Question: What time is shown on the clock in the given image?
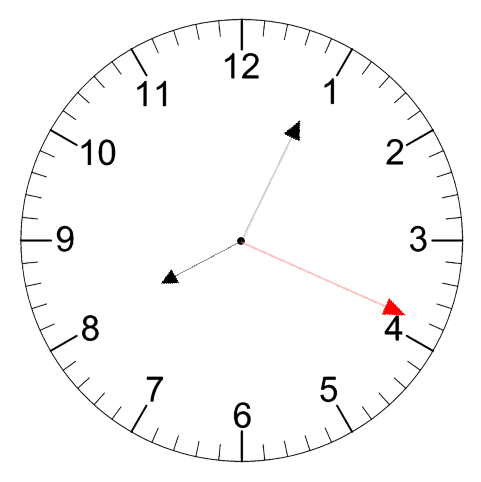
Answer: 08:04:19